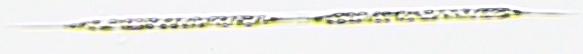
Label: Rhizosolenia